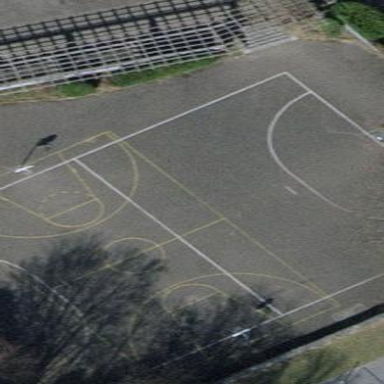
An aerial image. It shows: Multi-sport pitch with asphalt surface.